Question: In my ASP.NET MVC 5 app I have an area defined called Manage.
I am currently using the default route for this area:
'''
context.MapRoute(
"Manage_default",
"Manage/{controller}/{action}/{id}",
new { controller="Home", action = "Index", id = UrlParameter.Optional }
);
'''
The problem I have is when using additional parameters to an action, they are not bound. For example the MonthlyStats action of the Sites controller is defined as 'public ActionResult MonthlyStats(int id, DateTime? month)' but when hitting '/Manage/Sites/MonthlyStats/138/?month=2015-02-01', month is always null.
/Sites/MonthlyStats/ was only recently moved the the Manage area and it worked perfectly before this.
Looking in RouteDebugger, month is never present in the RouteData collection as I expect is should be (could be wrong here).

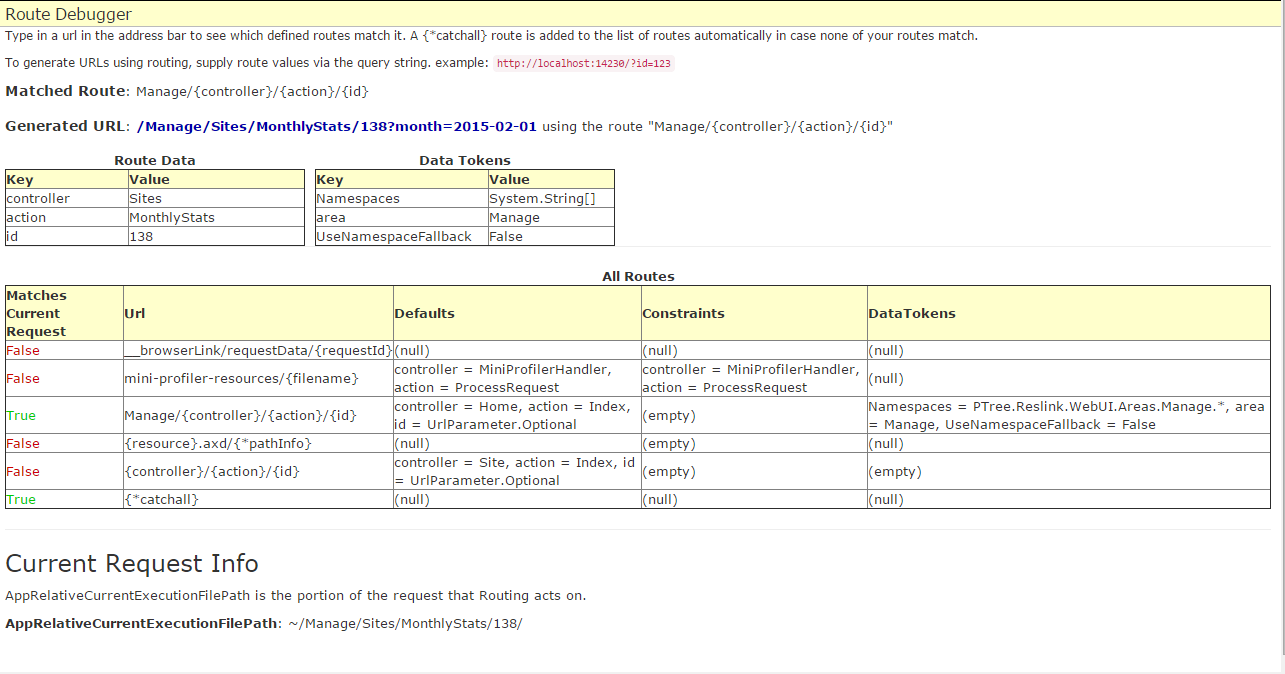
Answer: Make sure:
- - - - -
It seems a bit odd that the route didn't parse out the Manage area into the route data though. Are you going directly to a URL or clicking through an ActionLink? Verify if you're using an action link that you are including the area in the route data collection. Best to go directly to the URL first to verify it is working, then troubleshoot any ActionLink.